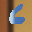
Label: 6